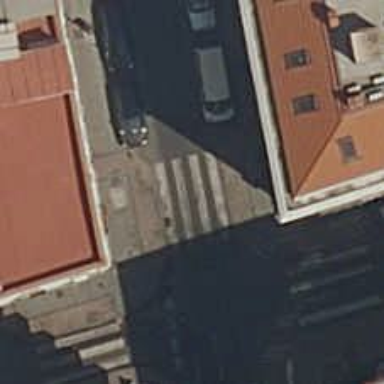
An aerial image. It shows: Unmarked crossing on the road.